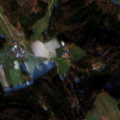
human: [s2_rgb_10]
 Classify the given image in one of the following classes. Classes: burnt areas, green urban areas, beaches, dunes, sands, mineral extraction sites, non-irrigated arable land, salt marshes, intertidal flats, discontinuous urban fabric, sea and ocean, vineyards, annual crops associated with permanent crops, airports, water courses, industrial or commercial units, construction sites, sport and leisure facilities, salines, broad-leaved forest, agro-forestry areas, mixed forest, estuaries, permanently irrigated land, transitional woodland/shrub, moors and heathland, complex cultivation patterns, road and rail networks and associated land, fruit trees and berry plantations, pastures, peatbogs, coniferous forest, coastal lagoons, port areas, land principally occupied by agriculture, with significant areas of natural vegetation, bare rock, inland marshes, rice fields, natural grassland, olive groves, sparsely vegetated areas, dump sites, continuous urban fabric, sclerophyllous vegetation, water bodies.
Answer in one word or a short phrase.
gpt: pastures, complex cultivation patterns, mixed forest